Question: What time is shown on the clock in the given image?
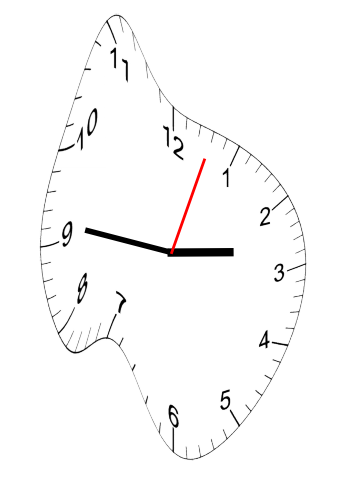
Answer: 02:46:03